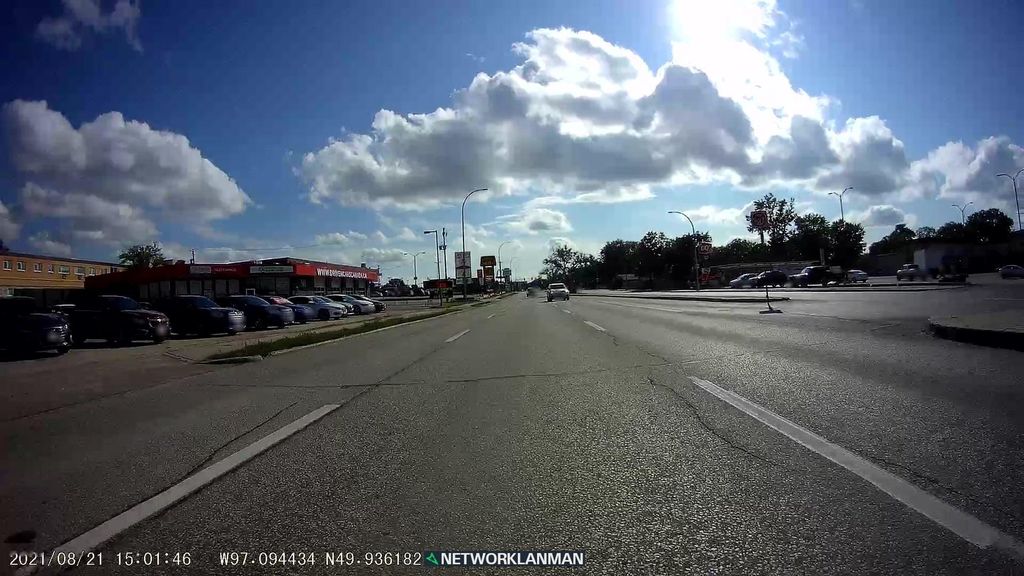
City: winnipeg